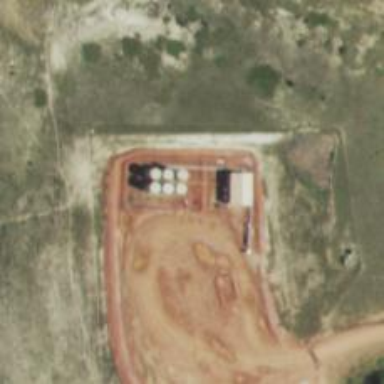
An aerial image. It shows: Storage tank with man-made structure.